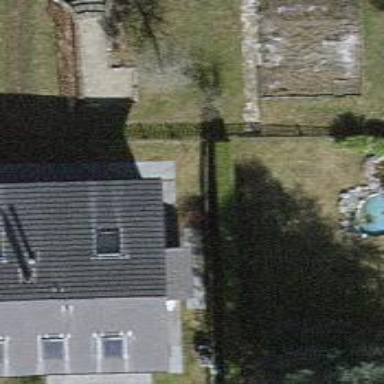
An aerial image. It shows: Fence.